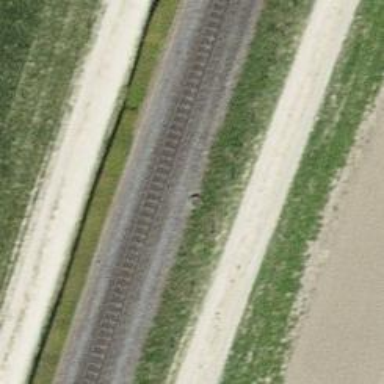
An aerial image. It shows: Railway signal.